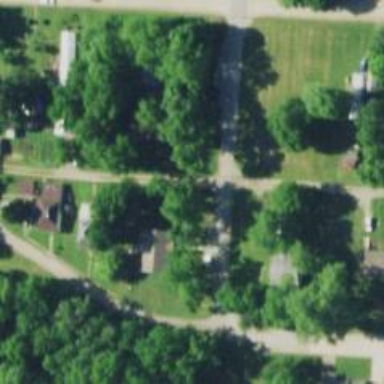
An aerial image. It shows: Alley classified as service road.